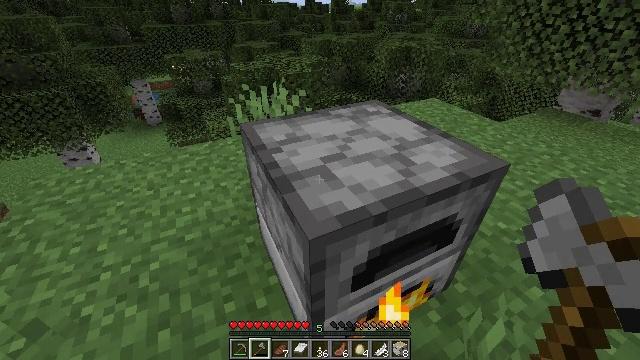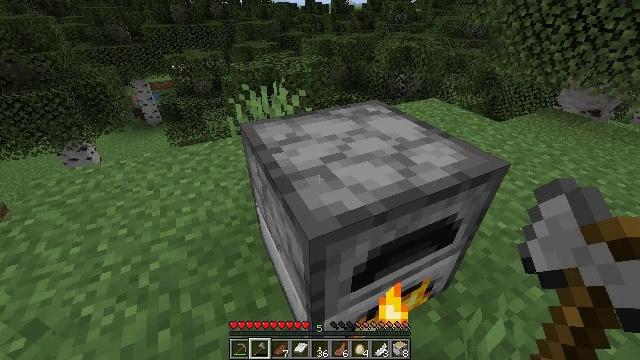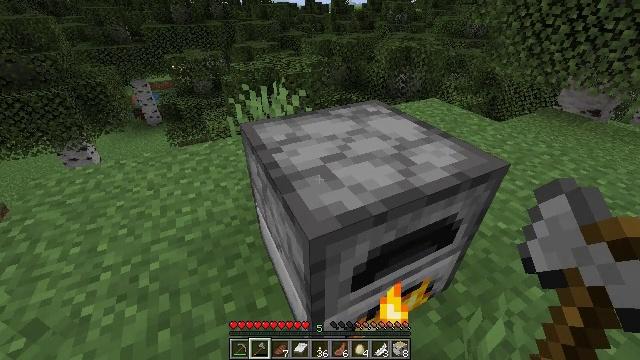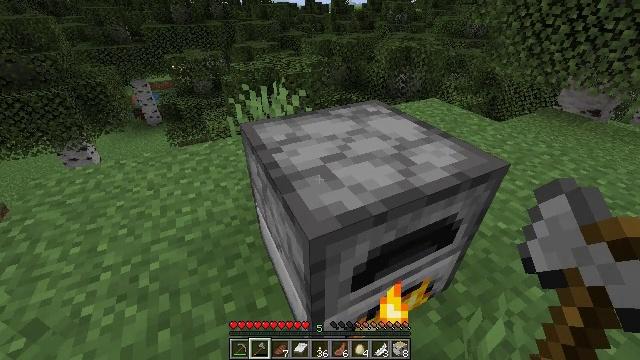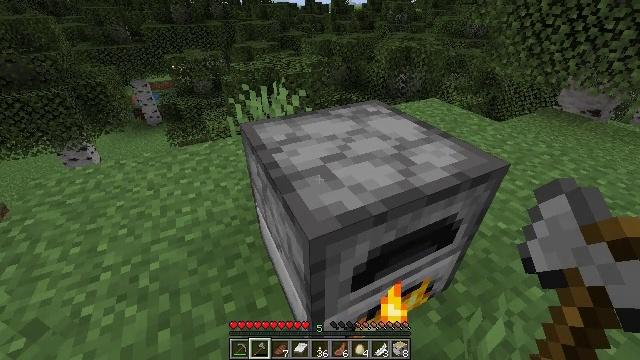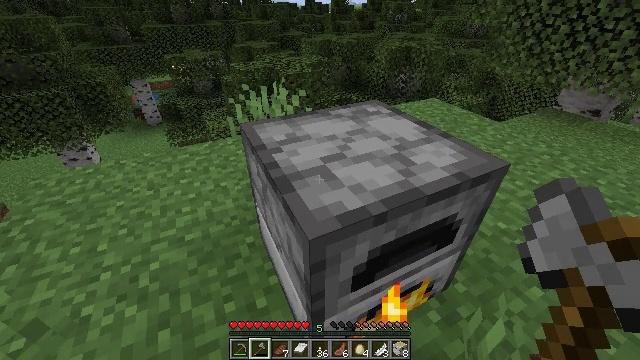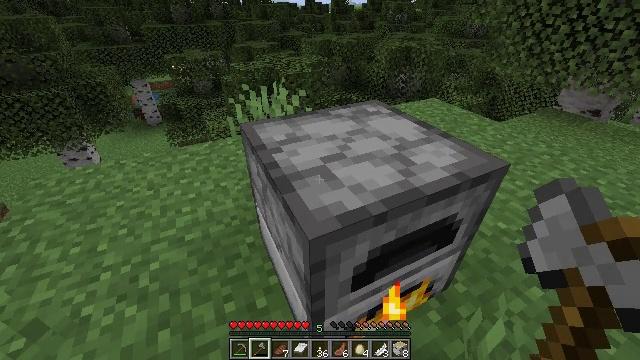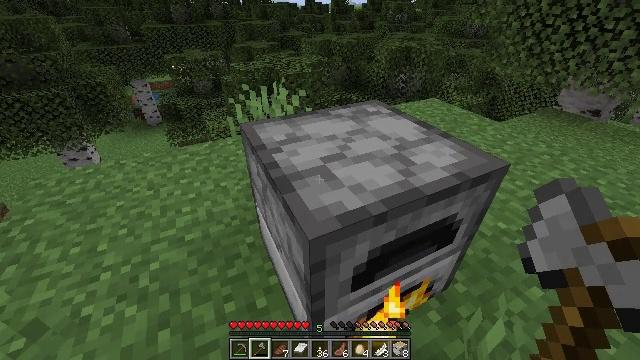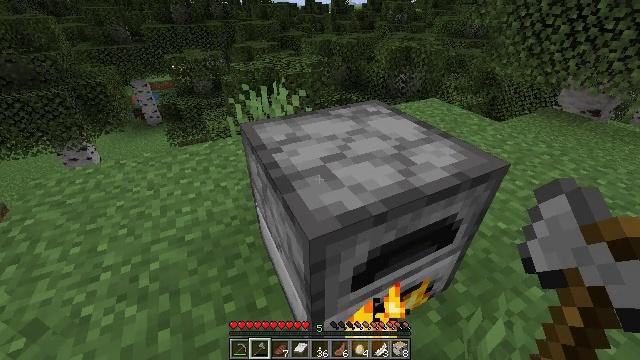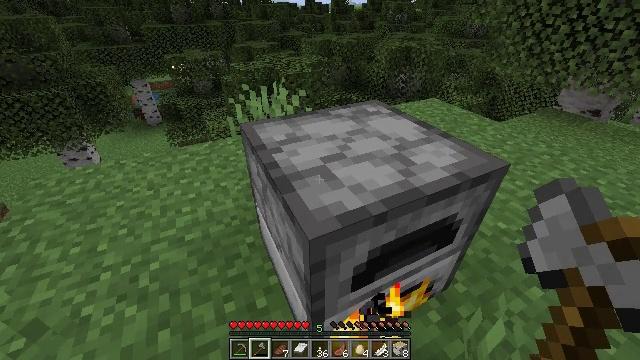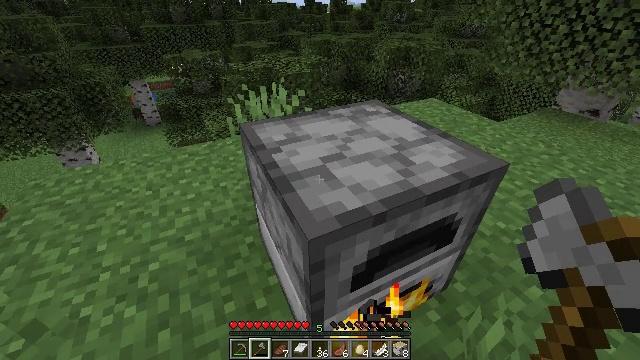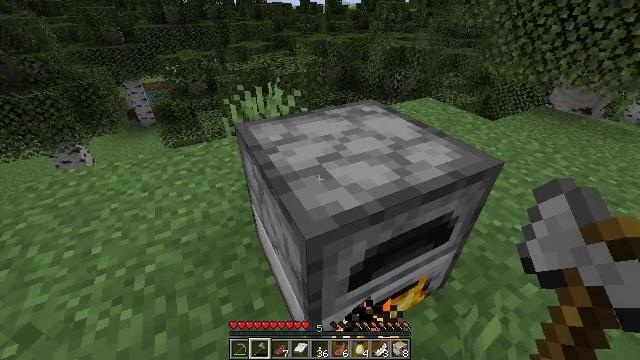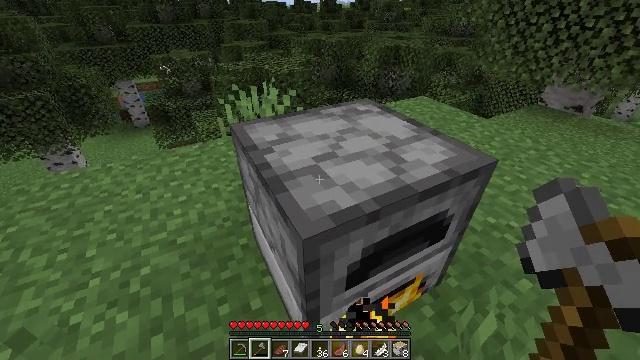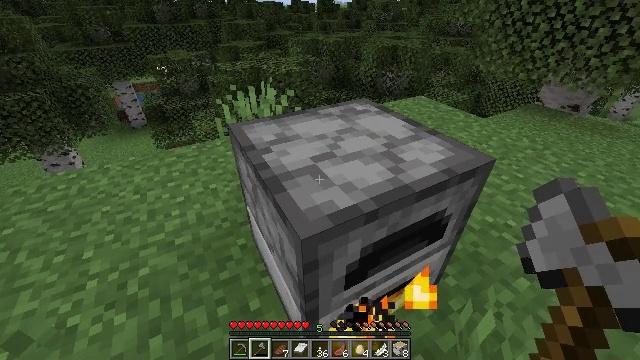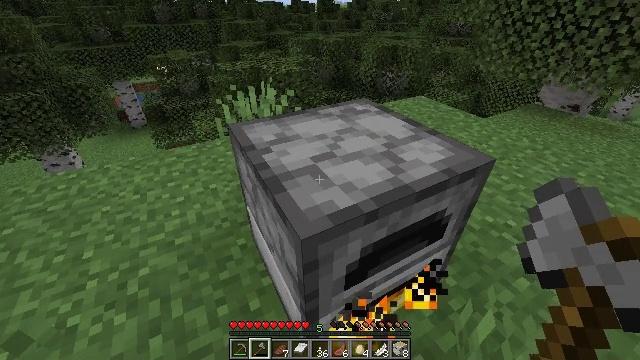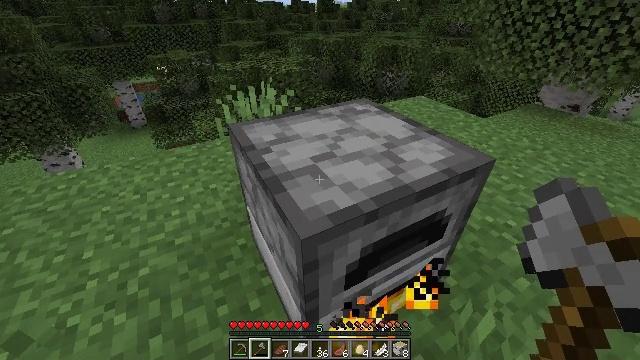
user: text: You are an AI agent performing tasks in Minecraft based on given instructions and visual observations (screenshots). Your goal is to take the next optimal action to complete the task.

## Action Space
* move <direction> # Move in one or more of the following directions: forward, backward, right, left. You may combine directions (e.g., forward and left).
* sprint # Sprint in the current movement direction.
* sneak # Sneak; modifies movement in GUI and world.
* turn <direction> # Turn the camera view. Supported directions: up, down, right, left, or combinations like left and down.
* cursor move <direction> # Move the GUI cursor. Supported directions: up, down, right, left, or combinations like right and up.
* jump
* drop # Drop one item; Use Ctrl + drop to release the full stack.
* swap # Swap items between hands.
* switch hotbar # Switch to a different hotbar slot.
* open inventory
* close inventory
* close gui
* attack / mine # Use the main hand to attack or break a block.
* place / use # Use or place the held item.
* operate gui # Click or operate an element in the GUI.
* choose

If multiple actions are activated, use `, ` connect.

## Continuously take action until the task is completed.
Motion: motion action
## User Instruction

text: Smelt raw chicken to get cooked chicken.
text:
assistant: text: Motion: no_op
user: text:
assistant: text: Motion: no_op
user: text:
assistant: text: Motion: no_op
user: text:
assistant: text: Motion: no_op
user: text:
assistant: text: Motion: no_op
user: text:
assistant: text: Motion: no_op
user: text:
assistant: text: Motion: no_op
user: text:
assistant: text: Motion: no_op
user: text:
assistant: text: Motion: no_op
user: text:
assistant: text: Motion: no_op
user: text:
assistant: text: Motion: no_op
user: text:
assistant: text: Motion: turn right
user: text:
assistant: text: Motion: no_op
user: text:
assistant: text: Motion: no_op
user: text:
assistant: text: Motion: no_op
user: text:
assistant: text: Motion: no_op
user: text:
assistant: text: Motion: no_op
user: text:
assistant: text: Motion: no_op
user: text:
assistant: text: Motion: no_op
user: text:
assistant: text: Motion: no_op
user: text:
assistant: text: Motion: use / place
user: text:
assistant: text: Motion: use / place
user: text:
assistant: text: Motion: no_op
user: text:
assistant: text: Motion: no_op
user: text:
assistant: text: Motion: no_op
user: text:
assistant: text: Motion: open gui
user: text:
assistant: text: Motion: no_op
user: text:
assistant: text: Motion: no_op
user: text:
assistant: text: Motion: no_op
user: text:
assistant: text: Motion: no_op